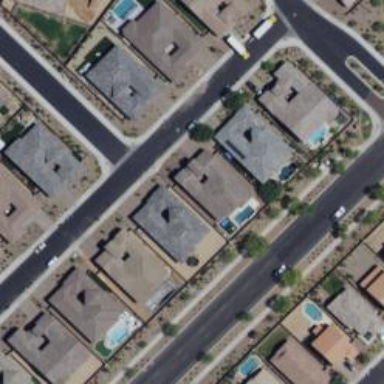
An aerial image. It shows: Smooth asphalt road in residential area.